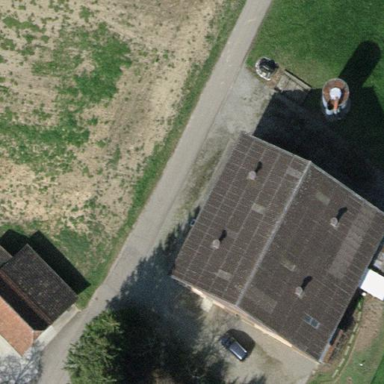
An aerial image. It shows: Farm auxiliary building with gabled roof.